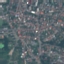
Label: Residential